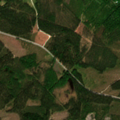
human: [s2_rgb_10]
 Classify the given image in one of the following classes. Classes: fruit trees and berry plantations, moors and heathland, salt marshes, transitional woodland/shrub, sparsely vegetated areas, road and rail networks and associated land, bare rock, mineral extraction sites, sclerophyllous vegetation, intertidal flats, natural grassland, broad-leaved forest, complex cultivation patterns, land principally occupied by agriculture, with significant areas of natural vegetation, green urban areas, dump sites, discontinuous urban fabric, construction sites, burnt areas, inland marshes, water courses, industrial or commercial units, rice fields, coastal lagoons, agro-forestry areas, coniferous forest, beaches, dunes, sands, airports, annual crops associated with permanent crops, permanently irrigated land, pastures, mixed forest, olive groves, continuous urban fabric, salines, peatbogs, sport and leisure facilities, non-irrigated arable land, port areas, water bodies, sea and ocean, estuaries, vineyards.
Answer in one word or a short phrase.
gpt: coniferous forest, transitional woodland/shrub